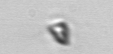
Label: Pyramimonas